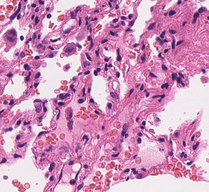
Tumor epithelial tissue: no
Tumor-associated stroma tissue: no
Normal tissue: yes